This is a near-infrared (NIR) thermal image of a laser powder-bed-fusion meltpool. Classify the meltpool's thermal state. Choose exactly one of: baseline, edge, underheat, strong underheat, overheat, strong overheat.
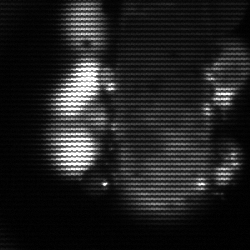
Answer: strong underheat